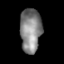
Tissue: skin
Cell type: Others
Senescence score: 0.7927
Nuclear area (px): 907
Mean DAPI intensity: 133.197